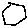
Label: hexagon